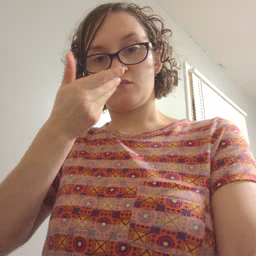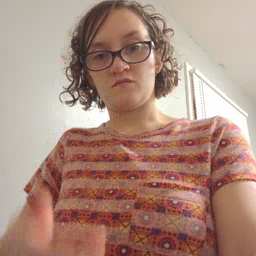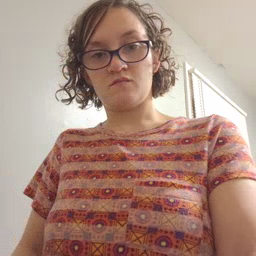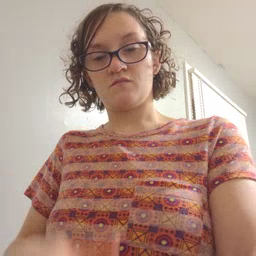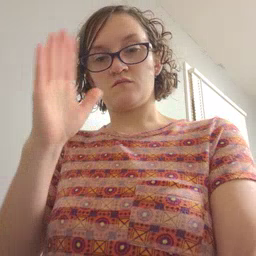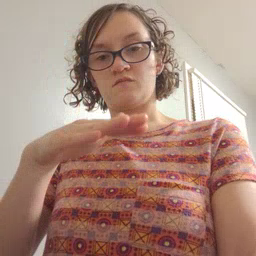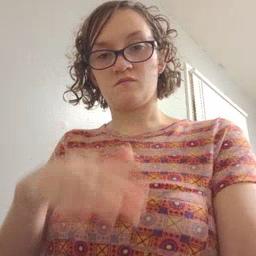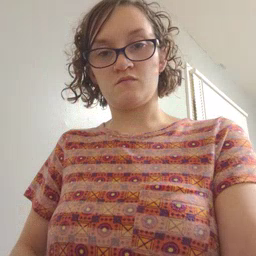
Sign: on